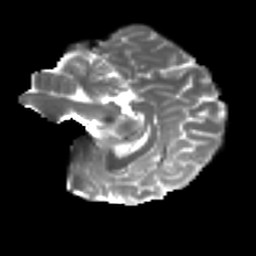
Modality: T2w
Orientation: sagittal
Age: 44
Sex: female
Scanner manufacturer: ge
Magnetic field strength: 3 T
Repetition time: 7.8 s
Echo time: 0.0606 s